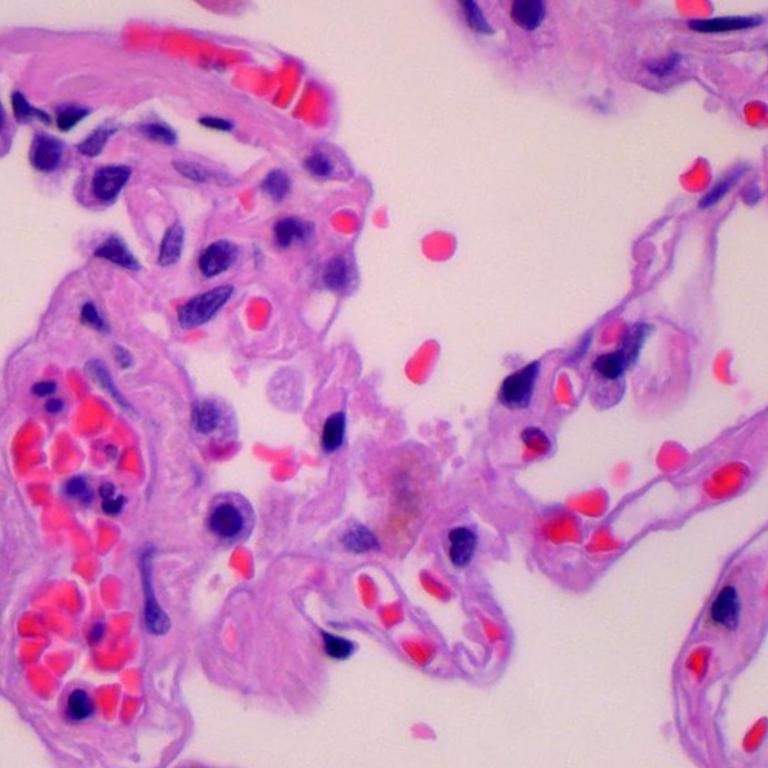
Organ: lung
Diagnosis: benign